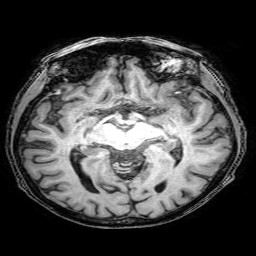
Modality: T1w
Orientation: coronal
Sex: female
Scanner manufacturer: philips
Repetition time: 0.008212 s
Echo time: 0.00376 s